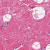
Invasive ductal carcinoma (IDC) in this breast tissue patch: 0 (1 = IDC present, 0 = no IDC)